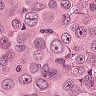
Metastatic tissue present: yes